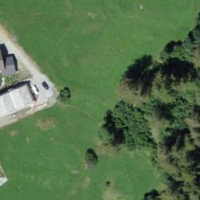
EUNIS habitat code: 26
Species observed at this site:
Spilostethus saxatilis
Primula veris